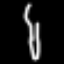
Label: fork